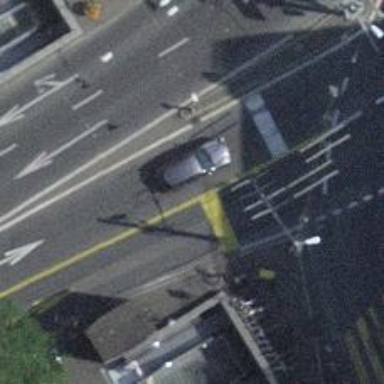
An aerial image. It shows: Primary highway with trolley wires and asphalt surface. The right sidewalk also has asphalt surface.